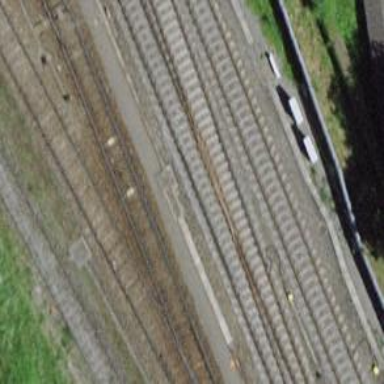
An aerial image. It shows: Single railway track with electrification through contact line.